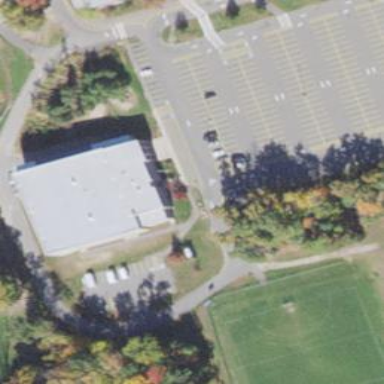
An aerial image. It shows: School building.